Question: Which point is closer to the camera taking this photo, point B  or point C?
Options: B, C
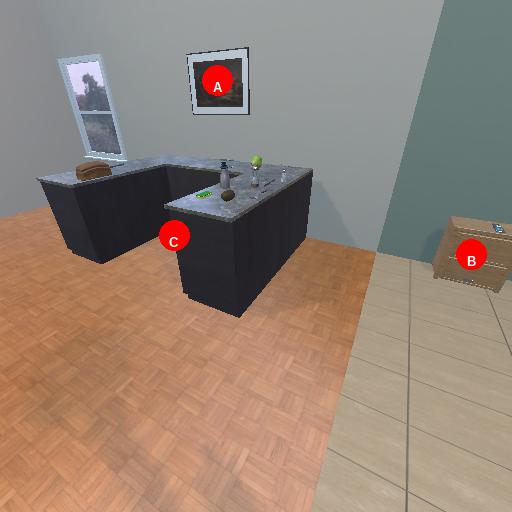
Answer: B